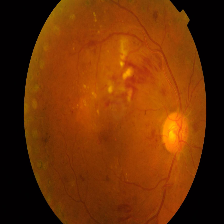
Diabetic retinopathy grade: Proliferative DR